A spectrogram of one vibration snapshot from a rotating-machine test bench is shown (time on one axis, frequency on the other). Based on the visible evidence, which rotor condition applies: normal, misalignment, unbalance, looseness?
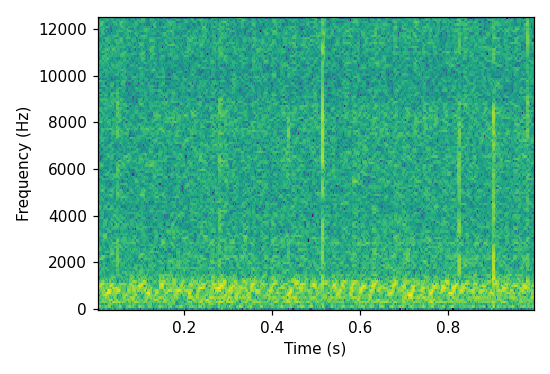
Answer: unbalance